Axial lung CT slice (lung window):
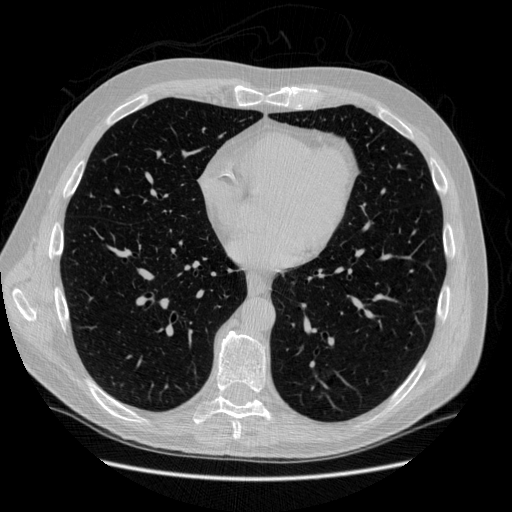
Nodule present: no